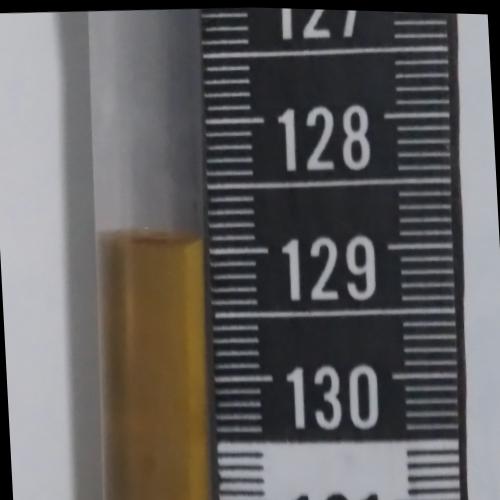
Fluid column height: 128.9 cm